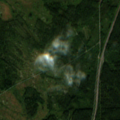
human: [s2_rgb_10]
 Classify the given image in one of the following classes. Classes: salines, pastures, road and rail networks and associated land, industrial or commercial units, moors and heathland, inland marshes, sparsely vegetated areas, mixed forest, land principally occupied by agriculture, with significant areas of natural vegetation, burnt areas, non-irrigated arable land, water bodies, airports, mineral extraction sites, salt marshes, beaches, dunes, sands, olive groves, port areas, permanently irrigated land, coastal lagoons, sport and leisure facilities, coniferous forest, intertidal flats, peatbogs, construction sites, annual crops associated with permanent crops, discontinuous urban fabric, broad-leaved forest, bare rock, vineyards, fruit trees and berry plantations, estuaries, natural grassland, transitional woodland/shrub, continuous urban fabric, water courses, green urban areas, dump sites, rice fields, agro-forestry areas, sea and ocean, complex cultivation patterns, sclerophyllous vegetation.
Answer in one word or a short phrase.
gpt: coniferous forest, mixed forest, transitional woodland/shrub